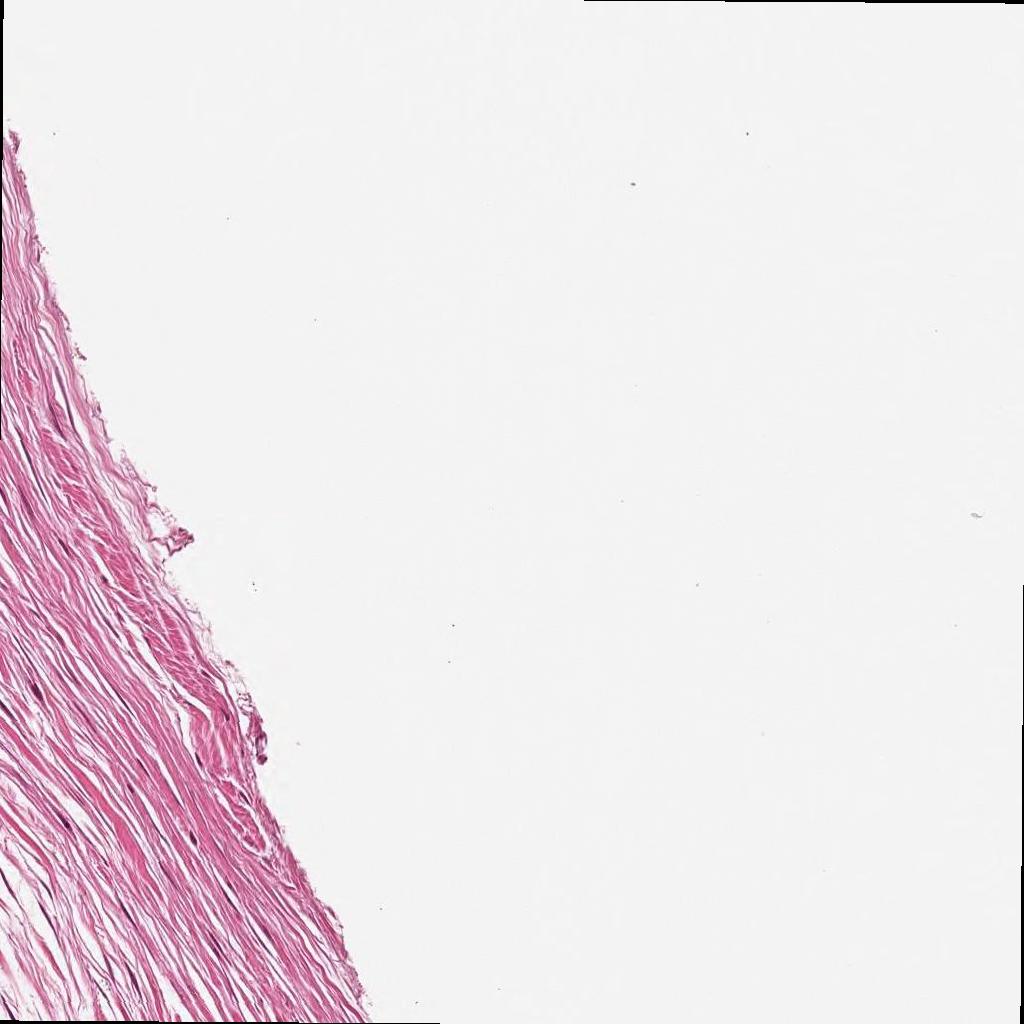
Label: Non-Tumor